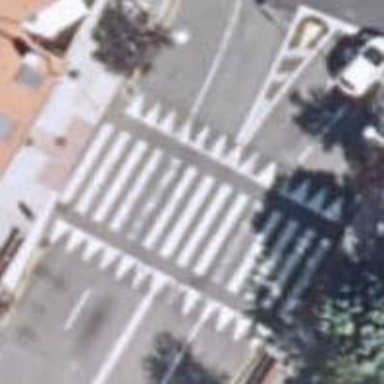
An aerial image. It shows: Uncontrolled zebra crossing with table for traffic calming.